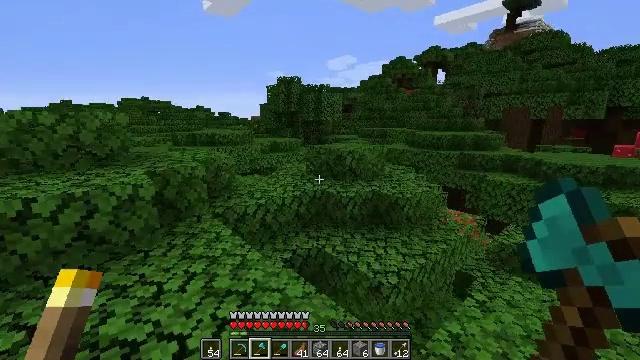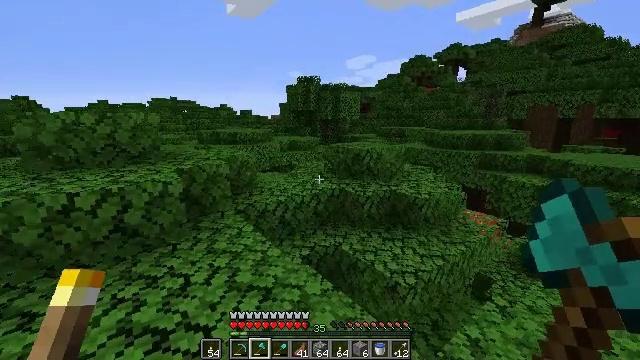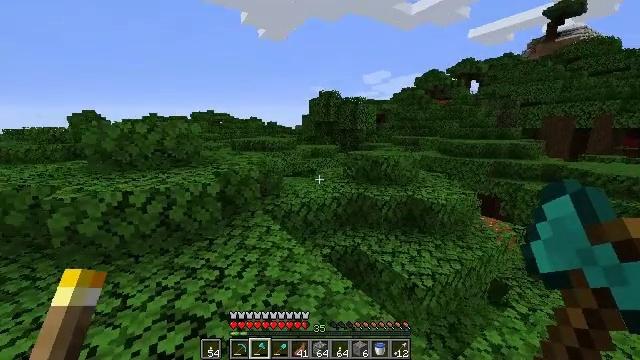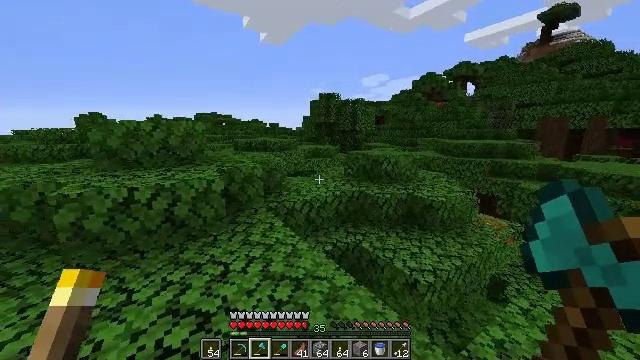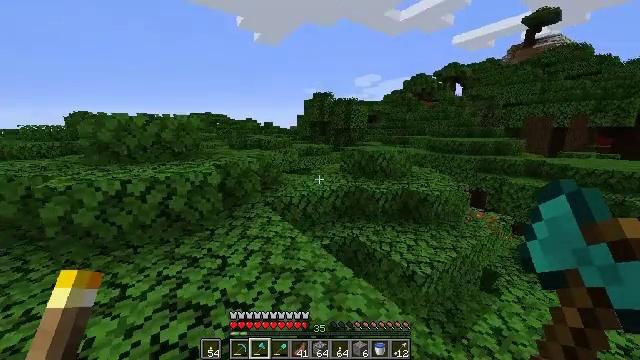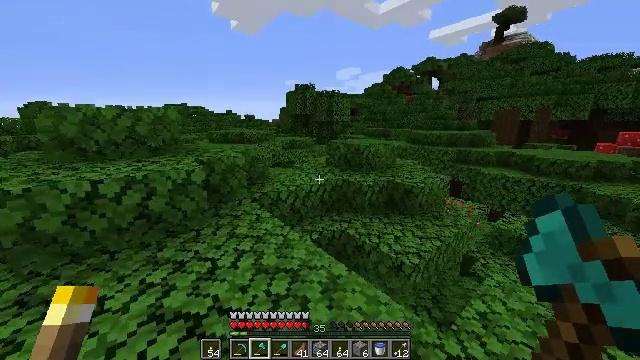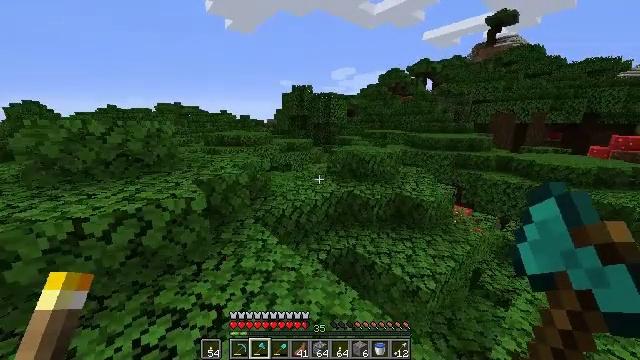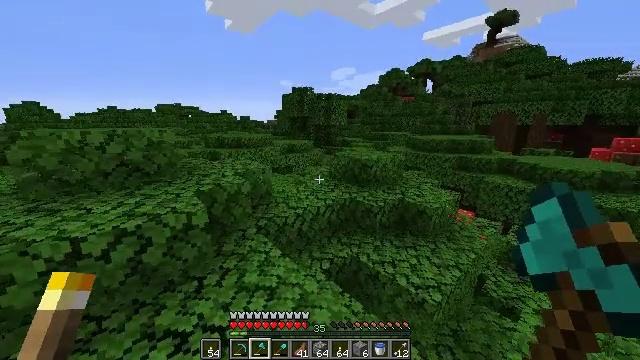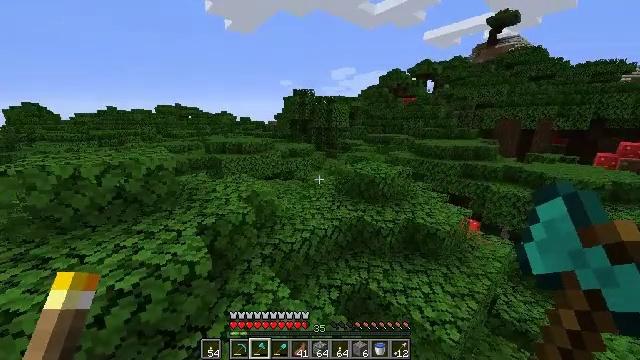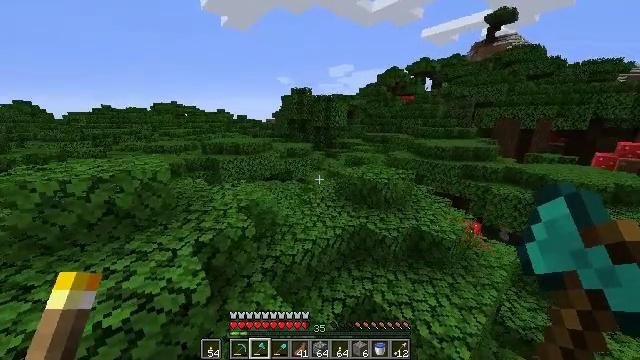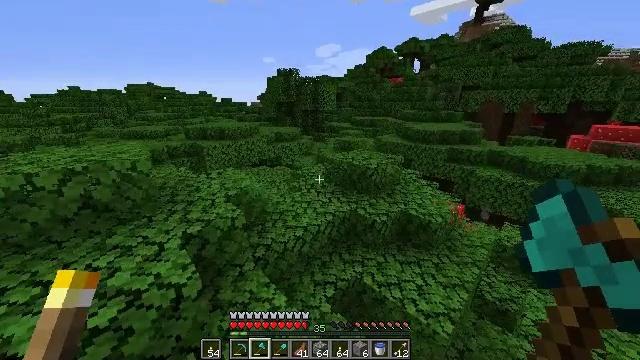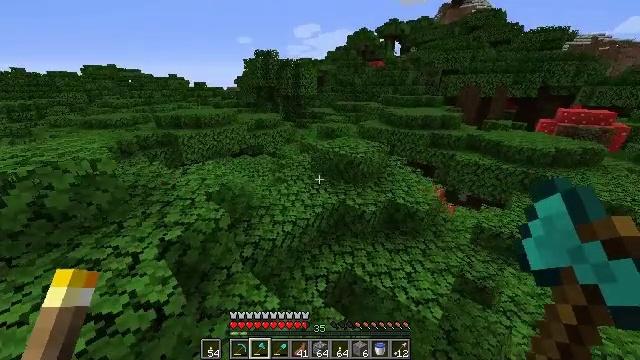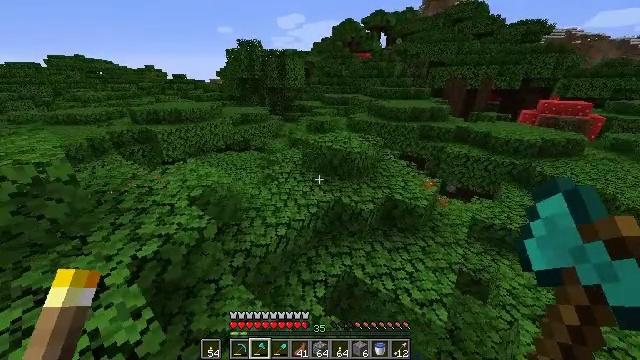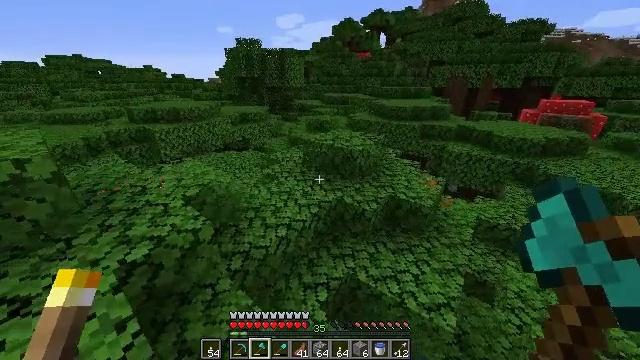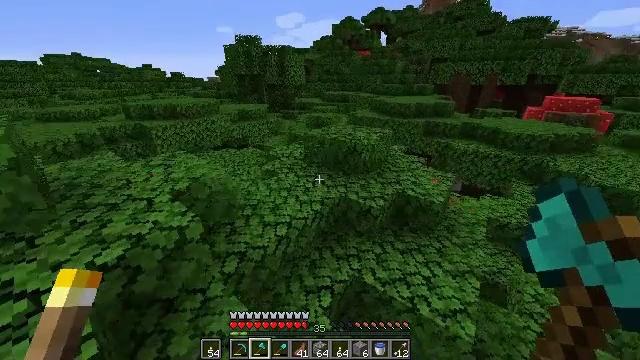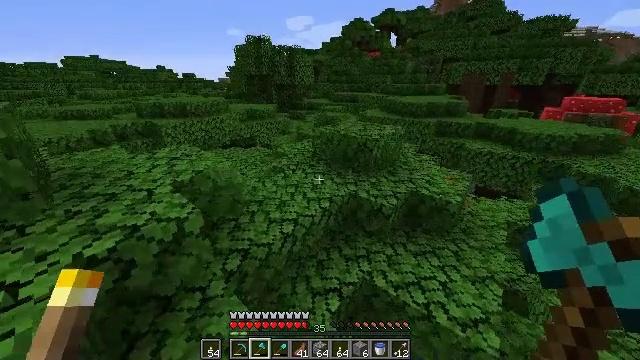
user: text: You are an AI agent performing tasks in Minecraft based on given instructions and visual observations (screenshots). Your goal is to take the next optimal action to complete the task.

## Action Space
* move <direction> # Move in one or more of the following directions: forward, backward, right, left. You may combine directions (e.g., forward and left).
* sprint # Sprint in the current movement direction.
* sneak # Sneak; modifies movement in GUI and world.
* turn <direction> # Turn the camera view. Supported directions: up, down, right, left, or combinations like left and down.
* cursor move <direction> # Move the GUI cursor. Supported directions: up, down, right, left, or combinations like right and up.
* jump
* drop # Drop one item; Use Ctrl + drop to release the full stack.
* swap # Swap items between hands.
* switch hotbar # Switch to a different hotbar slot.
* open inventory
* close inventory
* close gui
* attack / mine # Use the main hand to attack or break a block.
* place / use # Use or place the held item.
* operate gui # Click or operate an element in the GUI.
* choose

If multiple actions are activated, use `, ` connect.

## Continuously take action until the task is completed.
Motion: motion action
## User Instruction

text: Trim the tree by mining oak leaves.
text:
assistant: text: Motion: move forward and move left, sprint, turn left, jump
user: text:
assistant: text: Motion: move forward and move left, sprint, turn left and up, jump
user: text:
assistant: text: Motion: move forward and move left, sprint, jump
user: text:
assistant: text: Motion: move forward and move left, sprint, turn right, jump
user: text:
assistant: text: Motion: move forward and move left, sprint, turn right and down, jump
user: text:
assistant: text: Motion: move forward and move left, sprint, turn right, jump
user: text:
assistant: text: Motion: move forward, sprint, jump
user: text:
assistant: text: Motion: move forward, sprint, jump
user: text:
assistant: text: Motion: move forward, sprint, jump
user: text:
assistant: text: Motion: move forward, sprint, turn right and down, jump
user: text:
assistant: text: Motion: move forward, sprint, turn right and down, jump
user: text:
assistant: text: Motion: move forward and move right, sprint, turn right and down, jump
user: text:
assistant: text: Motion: move forward and move right, sprint, jump
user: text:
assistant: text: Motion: move forward and move right, sprint, jump
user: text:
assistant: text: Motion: move forward and move left, sprint, turn left, jump
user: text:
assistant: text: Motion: move forward and move left, sprint, turn left and up, jump
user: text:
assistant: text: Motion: move forward and move left, sprint, turn up, jump
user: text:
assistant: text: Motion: move forward and move left, sprint, turn right, jump
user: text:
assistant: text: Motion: move forward and move left, sprint, turn right, jump
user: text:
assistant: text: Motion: move forward, sprint, jump
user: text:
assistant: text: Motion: move forward, sprint, jump
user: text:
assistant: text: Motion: move forward, sprint, jump
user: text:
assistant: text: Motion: move forward, sprint, jump
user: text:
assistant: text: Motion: move forward, sprint, jump
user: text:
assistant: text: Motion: move forward, sprint, jump
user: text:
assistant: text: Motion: move forward, sprint, jump
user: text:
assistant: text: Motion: move forward, sprint, jump
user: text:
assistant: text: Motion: move forward, sprint, turn left and down, jump
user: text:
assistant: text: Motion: move forward, sprint, turn left, jump
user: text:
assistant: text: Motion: move forward, sprint, turn left, jump